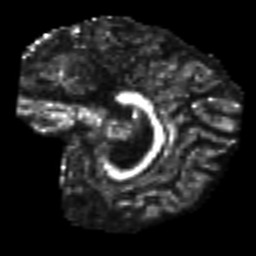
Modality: FA
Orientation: sagittal
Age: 47
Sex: female
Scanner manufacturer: siemens
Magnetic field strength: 3 T
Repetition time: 7.3 s
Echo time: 0.087 s